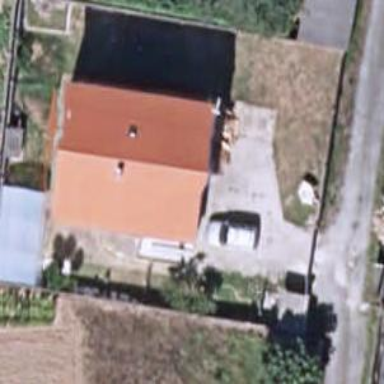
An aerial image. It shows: Simple and straightforward house.